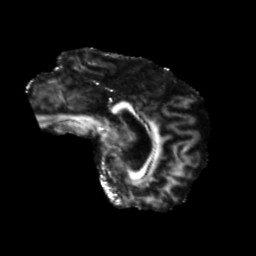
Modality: FA
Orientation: sagittal
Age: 46
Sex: male
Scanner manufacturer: siemens
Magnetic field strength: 3 T
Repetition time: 5.25 s
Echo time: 0.08 s